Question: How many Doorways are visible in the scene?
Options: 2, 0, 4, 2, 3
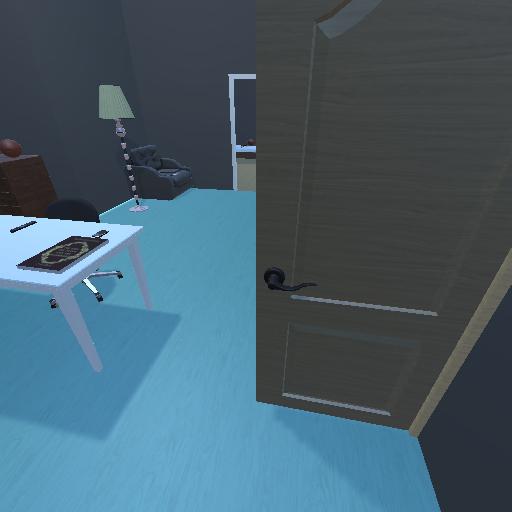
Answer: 2